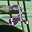
Label: 2